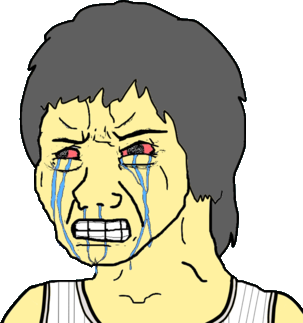
Label: 5_Crying_Wojak